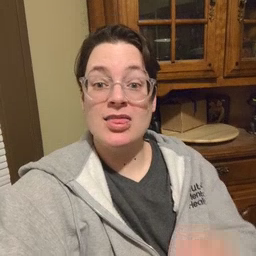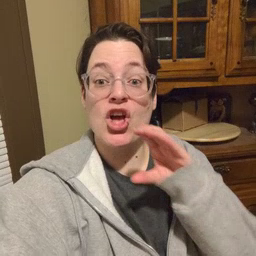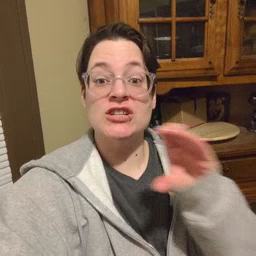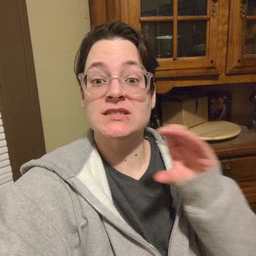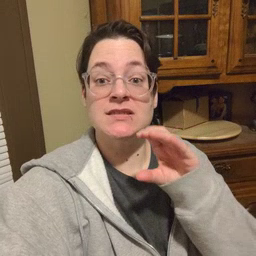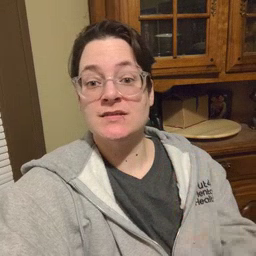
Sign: chocolate